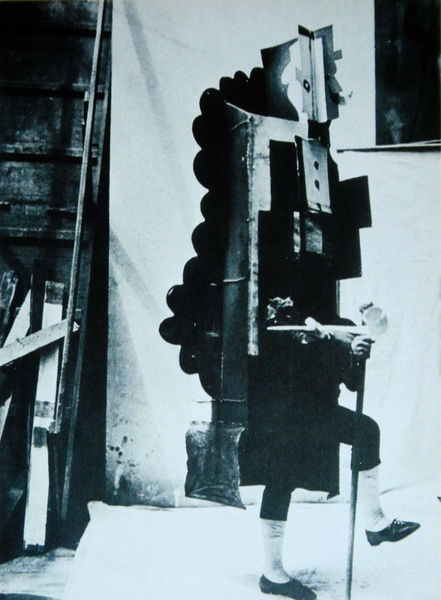
Titel: Szene aus "Parade"
Künstler: Boris Kochno
Schlagwörter: kopf, körper, mann, weiß, zylinder, hände, gehen, figur, bühne, person, theater, stock, beine, bein, schuhe, beladen, gestell, strümpfe, maske, wiß